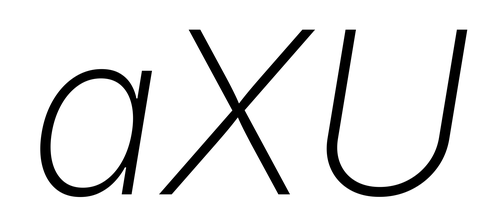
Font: Inter-Italic_ExtraLight_Italic